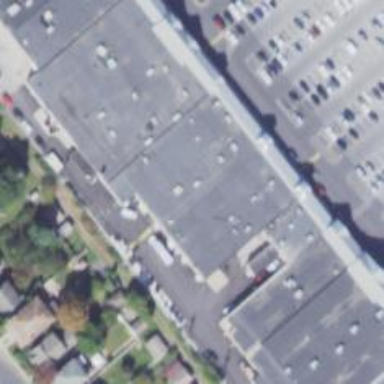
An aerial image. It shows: Retail building.